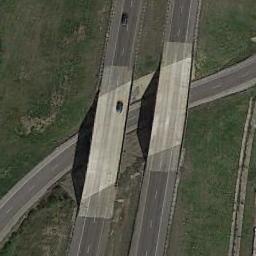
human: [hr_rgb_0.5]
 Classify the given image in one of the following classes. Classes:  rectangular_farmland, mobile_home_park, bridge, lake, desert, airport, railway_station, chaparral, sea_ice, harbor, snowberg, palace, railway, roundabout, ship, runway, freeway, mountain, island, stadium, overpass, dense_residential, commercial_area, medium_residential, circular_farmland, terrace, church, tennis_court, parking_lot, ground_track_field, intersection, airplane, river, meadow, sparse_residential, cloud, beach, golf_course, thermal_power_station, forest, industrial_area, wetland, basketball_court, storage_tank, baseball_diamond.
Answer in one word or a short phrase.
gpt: overpass